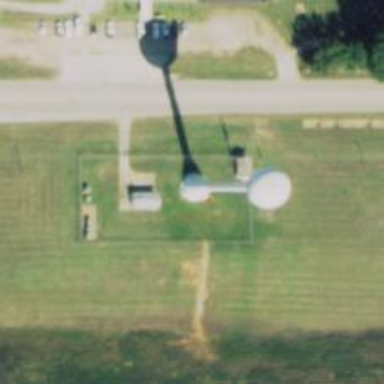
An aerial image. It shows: Water tower that is man-made.